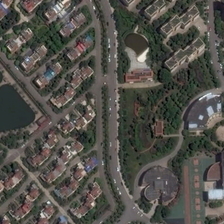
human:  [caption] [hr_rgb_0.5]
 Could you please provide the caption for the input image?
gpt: houses are lied up orderly in the resort along the winding road .

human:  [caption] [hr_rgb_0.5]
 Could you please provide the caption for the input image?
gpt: houses are lied up orderly in the resort along the winding road .

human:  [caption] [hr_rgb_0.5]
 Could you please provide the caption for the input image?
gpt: houses are lied up orderly in the resort along the winding road .

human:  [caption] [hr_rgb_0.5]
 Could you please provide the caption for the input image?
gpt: rows of smart houses stands next to a curved road in this resort .

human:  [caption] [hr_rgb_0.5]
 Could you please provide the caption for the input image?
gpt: many buildings and green trees are in a resort with a pond and three basketball fields .